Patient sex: M
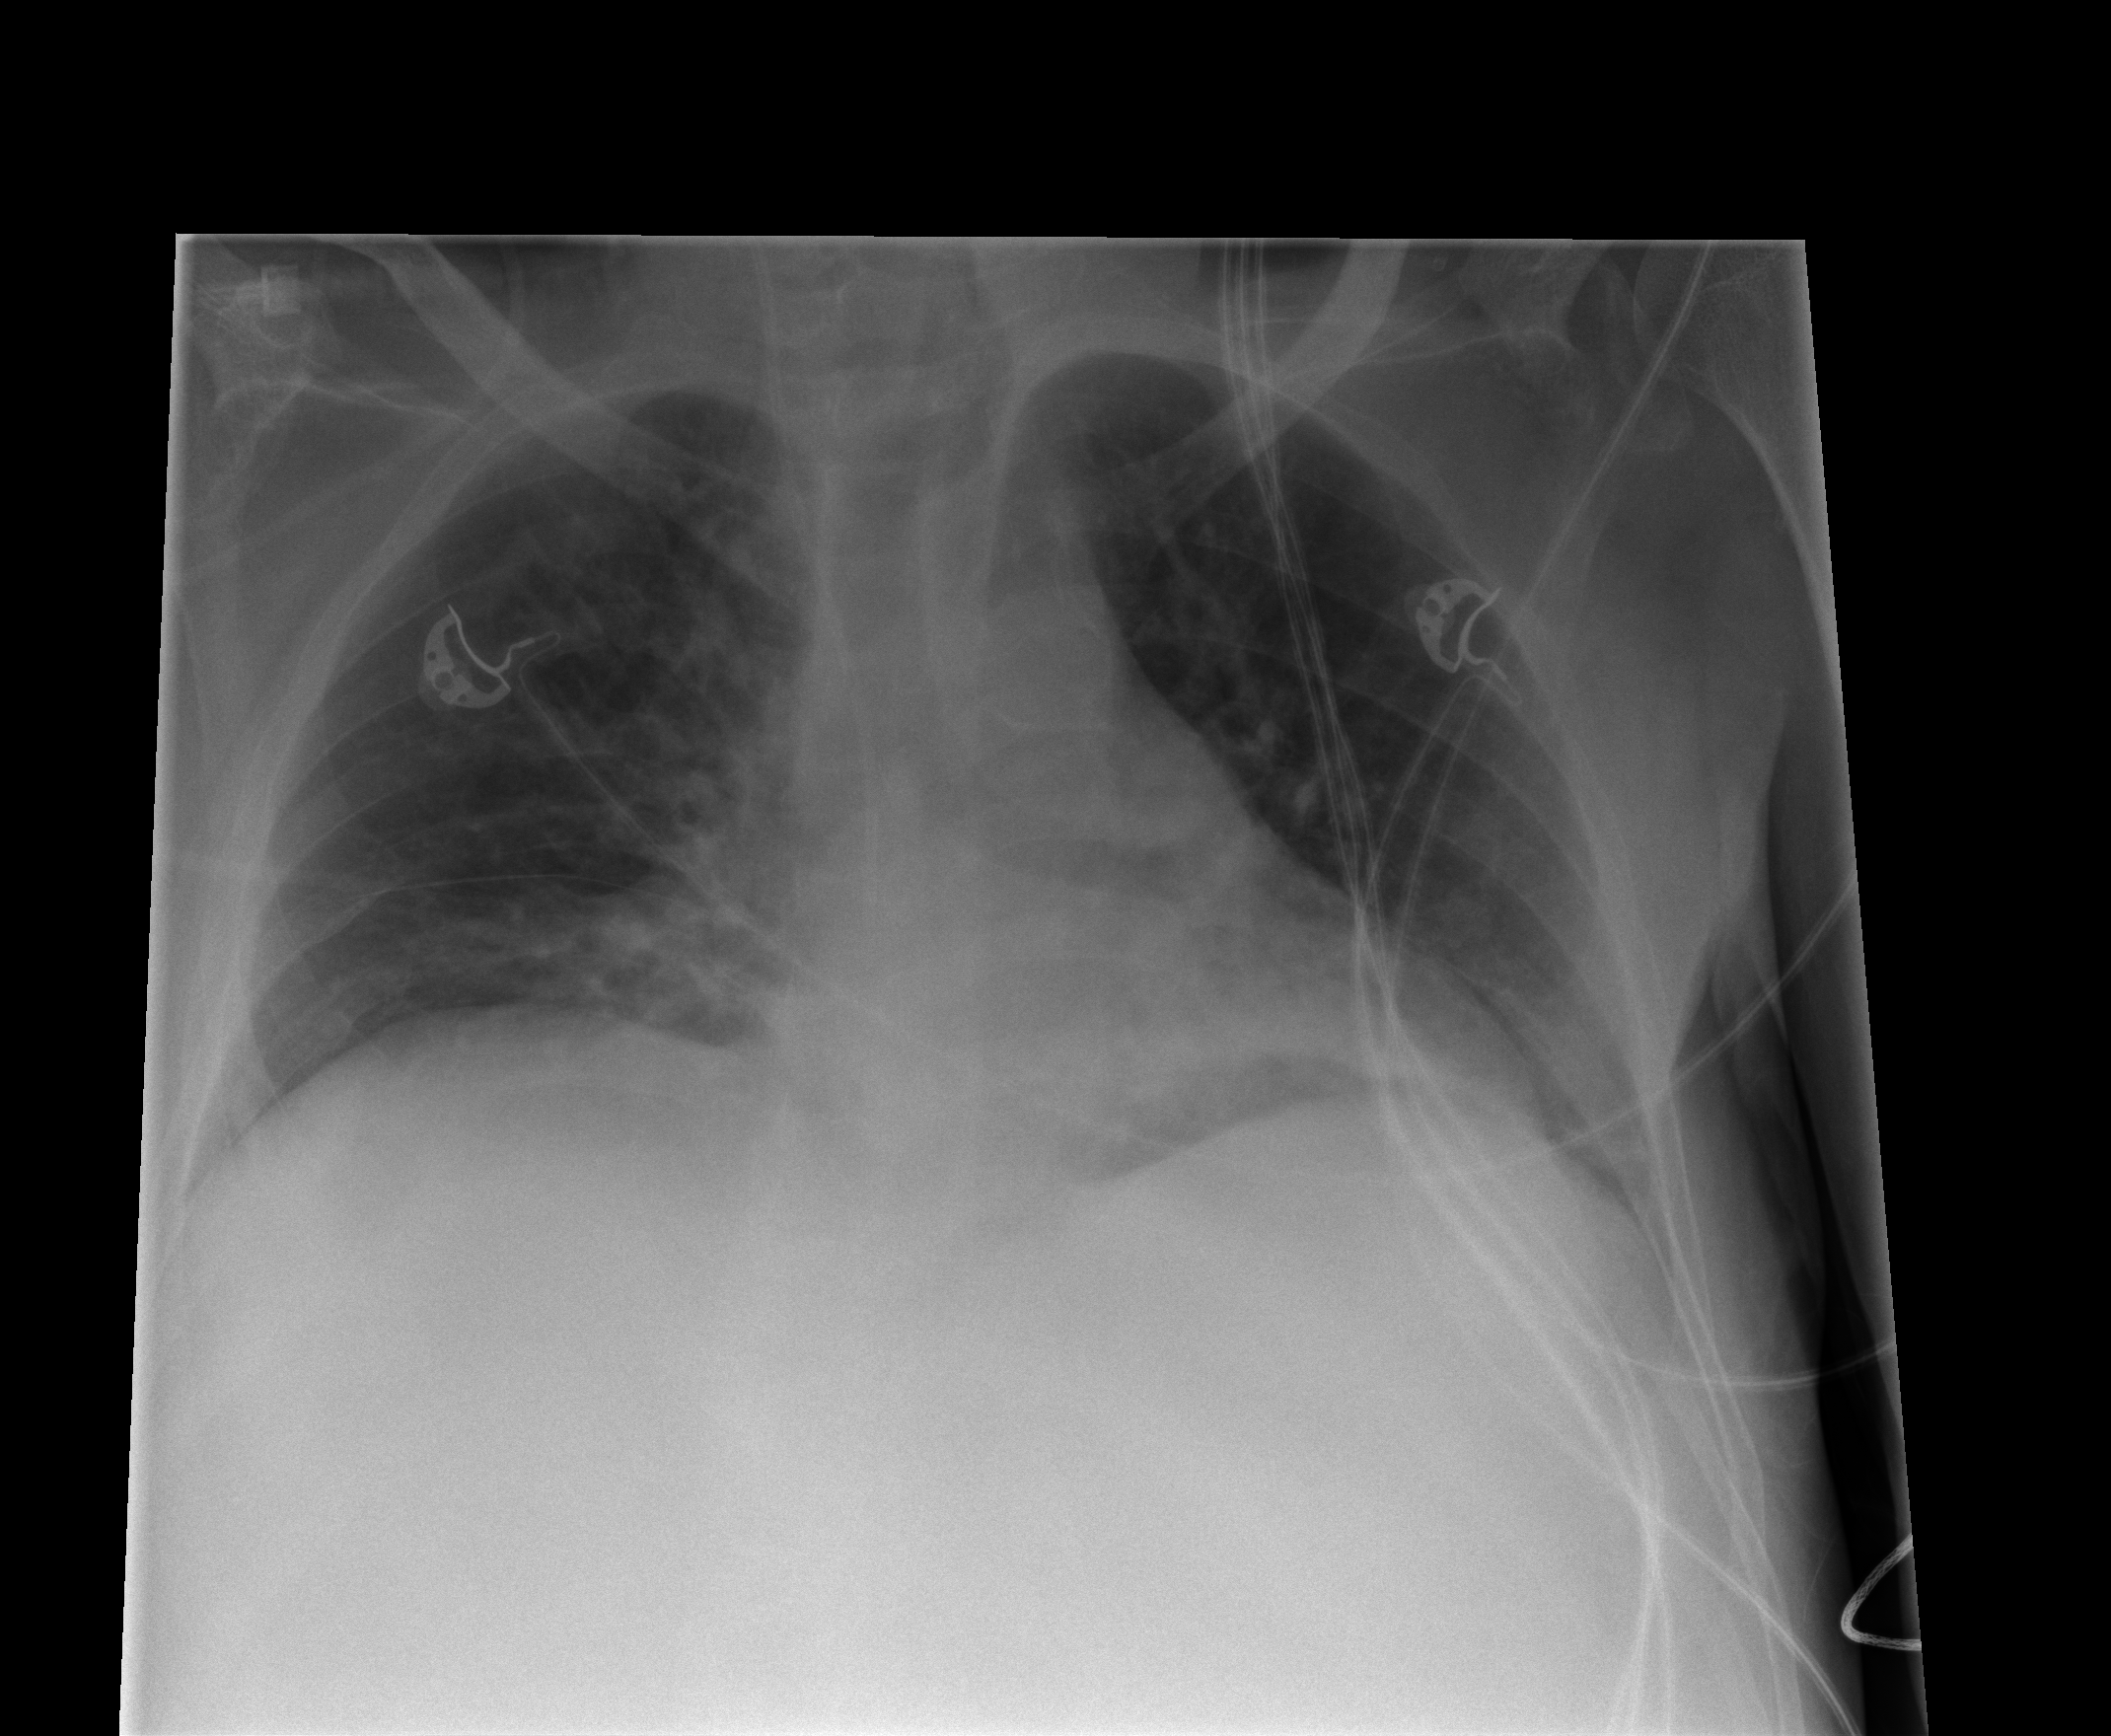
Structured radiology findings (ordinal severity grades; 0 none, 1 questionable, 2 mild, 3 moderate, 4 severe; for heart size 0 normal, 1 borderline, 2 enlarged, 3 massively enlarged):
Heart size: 1
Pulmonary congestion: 2
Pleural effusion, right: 0
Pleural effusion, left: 0
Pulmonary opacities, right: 1
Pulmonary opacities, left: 0
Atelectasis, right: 2
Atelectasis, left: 2